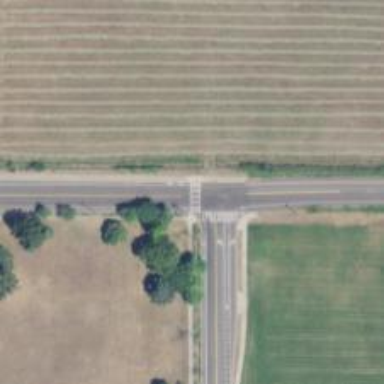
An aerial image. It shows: Marked road crossing.